You are looking at the wavelet scalogram of a bearing's acceleration signal. Classify the bearing condition as one of: normal, inner_race, outer_race, ball.
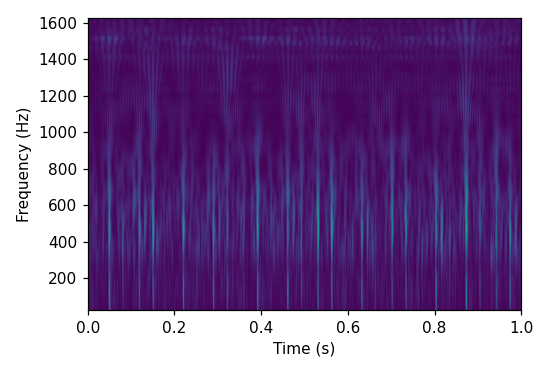
Answer: inner_race